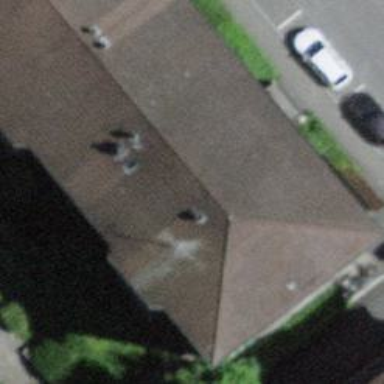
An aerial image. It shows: Residential building.